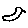
Label: bird